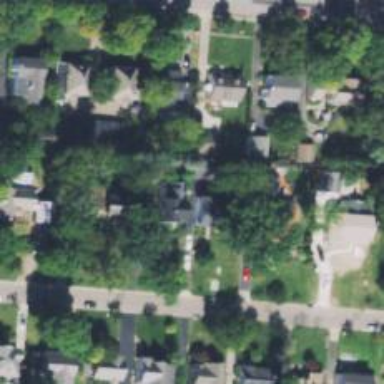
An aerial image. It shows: Residential driveway serving as service road.